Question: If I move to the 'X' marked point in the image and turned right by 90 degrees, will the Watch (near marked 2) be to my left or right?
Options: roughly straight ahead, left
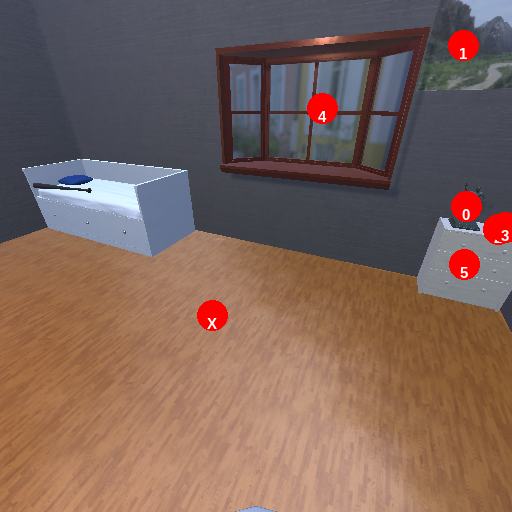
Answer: roughly straight ahead